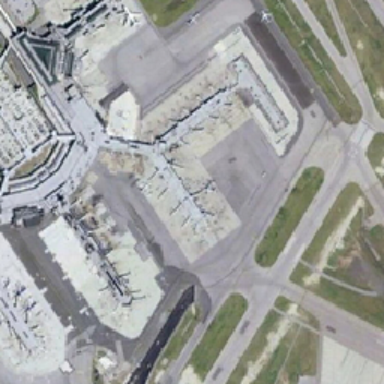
The square main building here is surrounded by several radial buildings with aircrafts near them on a parking apron on the periphery of which are runways and lawns .